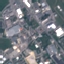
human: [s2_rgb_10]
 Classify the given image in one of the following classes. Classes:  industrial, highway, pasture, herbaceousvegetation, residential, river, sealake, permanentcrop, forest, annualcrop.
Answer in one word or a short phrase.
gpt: Industrial